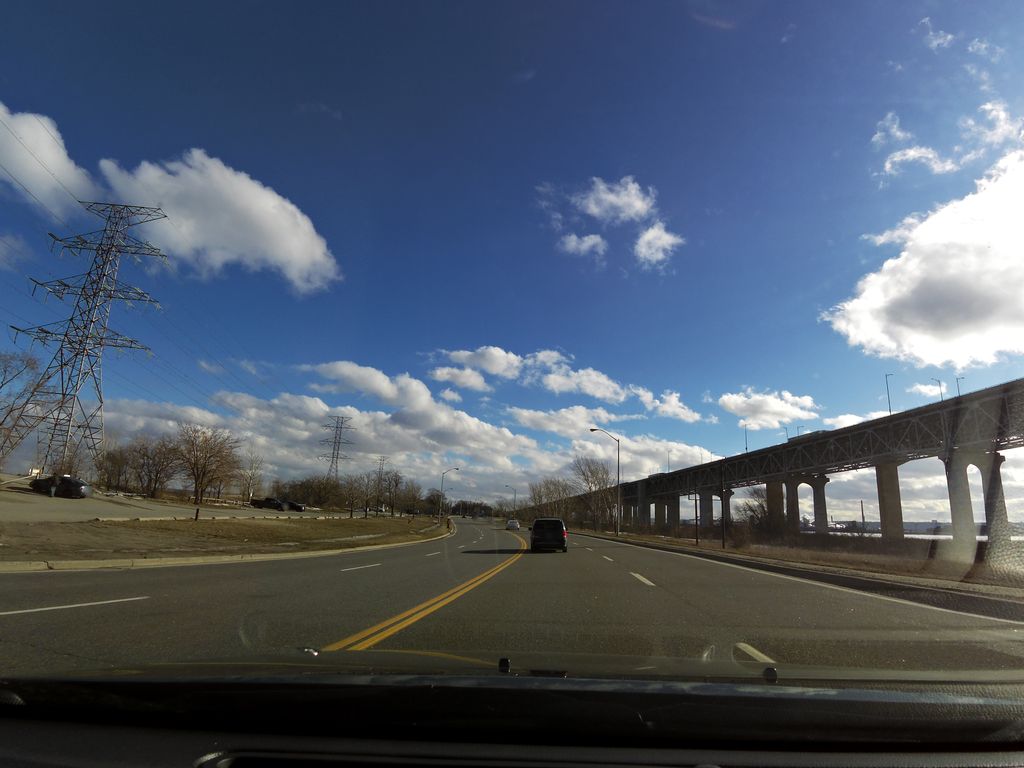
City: hamilton